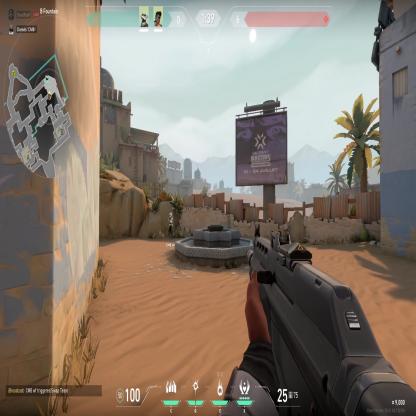
Label: teammate